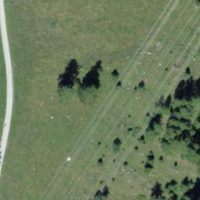
EUNIS habitat code: 26
Species observed at this site:
Fulica atra
Aythya fuligula